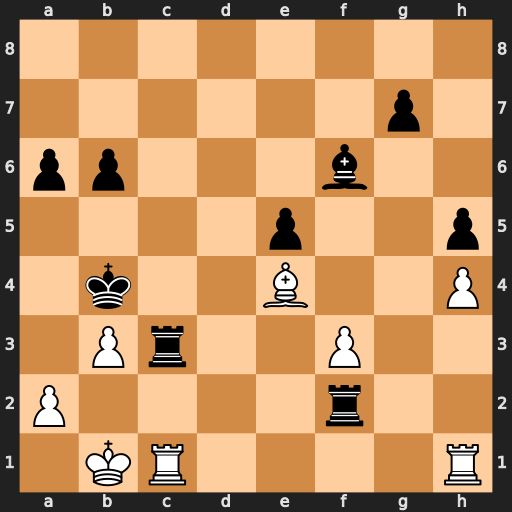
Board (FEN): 8/6p1/pp3b2/4p2p/1k2B2P/1Pr2P2/P4r2/1KR4R
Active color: w
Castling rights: -
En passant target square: -
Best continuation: a3+ Kxb3 Bd5+ Kxa3 Rxc3+